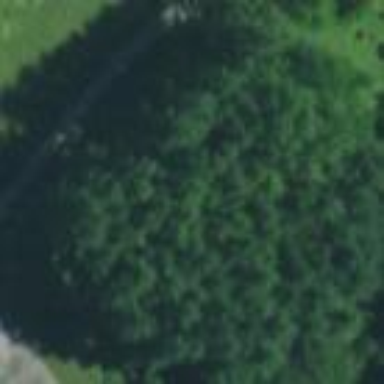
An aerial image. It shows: Evergreen needle-leaved woodland.